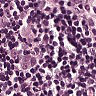
Metastatic tissue present: yes